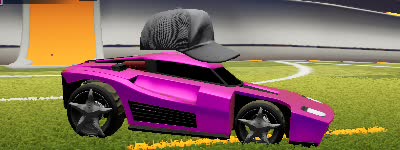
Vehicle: breakout